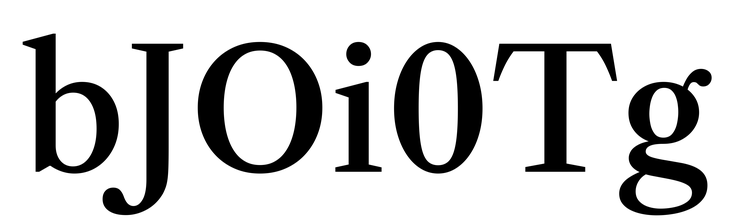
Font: LibreCaslonText_Medium